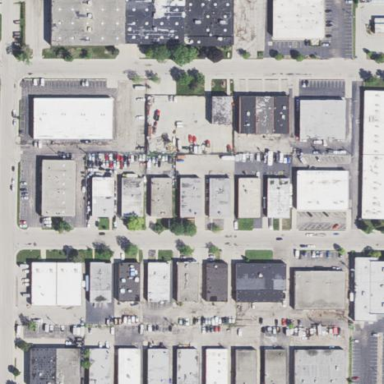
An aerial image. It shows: Commercial area.